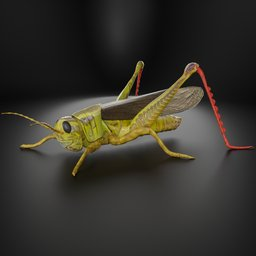
Label: animals